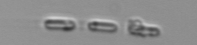
Label: Skeletonema